Question: I saved the photo and name of the movie to 'CoreData'. entity name is 'movieEntity'

When I try to show a photo and name of a movie in 'tableView', I have a problem with the picture. The name of the movie successfully visible to tableView, but the photo of the movie is not visible.
'''
class movieViewController: UIViewController {
@IBOutlet weak var tableView: UITableView!
var movie: [NSManagedObject] = []
override func viewDidLoad() {
super.viewDidLoad()
tableView.delegate = self
tableView.dataSource = self
}
override func viewWillAppear(_ animated: Bool) {
super.viewWillAppear(animated)
guard let appDelegate = UIApplication.shared.delegate as? AppDelegate else {
return
}
let managedContext = appDelegate.persistentContainer.viewContext
let fetchRequest = NSFetchRequest<NSManagedObject>(entityName: "movieEntity")
do {
coreDataMoviePhoto = try managedContext.fetch(fetchRequest)
} catch let error as NSError {
print("Could not fetch. \(error), \(error.userInfo)")
}
}
}
extension movieViewController: UITableViewDataSource, UITableViewDelegate{
func tableView(_ tableView: UITableView, numberOfRowsInSection section: Int) -> Int {
return movie.count
}
func tableView(_ tableView: UITableView, cellForRowAt indexPath: IndexPath) -> UITableViewCell {
let movieData = movie[indexPath.row]
let cell = tableView.dequeueReusableCell(withIdentifier: "movieTableViewCell", for: indexPath) as! movieTableViewCell
cell.tableViewCellImageView.image = movieData.value(forKeyPath: "img") as? UIImage
cell.tableViewTextLabel.text = movieData.value(forKeyPath: "name") as? String
return cell
}
}
'''
here is 'movieTableViewCell'
'''
class CoreDataWatchlistTableViewCell: UITableViewCell {
@IBOutlet weak var tableViewTextLabel: UILabel!
@IBOutlet weak var tableViewCellImageView: UIImageView!
override func awakeFromNib() {
super.awakeFromNib()
}
}
'''
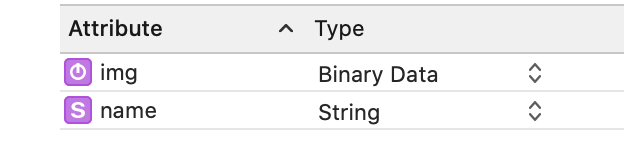
Answer: As you saving image data not image in so use
'''
if let data = movieData.value(forKeyPath: "img") as? Data{
cell.tableViewCellImageView.image = UIImage(data:data)
}else{
cell.tableViewCellImageView.image = somePlaceholderImage
}
'''
hope its help